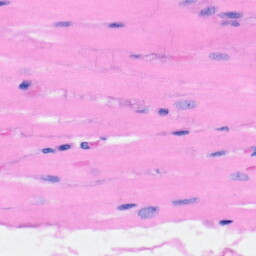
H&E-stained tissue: Heart